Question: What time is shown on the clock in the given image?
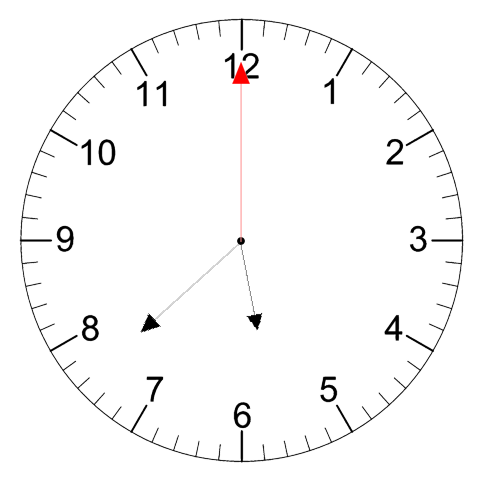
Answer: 05:38:00